Question: I'm using a <URL>;' after 'setText', but it didn't help.
Example code that demonstrates the flicker by changing the HTML every second. I've added an artificial 'Thread.sleep' during 'paintComponent' to simulate a large layout tree or expensive paint so that the flicker is visible in this small window. In the screenshot, the left is the correctly laid out label, while the right is an incorrect screenshot captured mid-flicker.

'''
import java.awt.Container;
import java.awt.event.ActionEvent;
import java.awt.event.ActionListener;
import java.awt.event.WindowAdapter;
import java.awt.event.WindowEvent;
import javax.swing.JFrame;
import javax.swing.JLabel;
import javax.swing.SwingUtilities;
import javax.swing.Timer;
import javax.swing.WindowConstants;
public class HtmlJLabelFlicker {
static final String text =
"<html>This label is being set to a new value " +
"that needs to wrap. Unfortunately, this causes " +
"two layout + paint cycles instead of just one, " +
"which can cause flicker if the text doesn't " +
"change very much between refreshes. ";
public static void createUI() {
final JLabel label = new JLabel(text);
final Timer timer = new Timer(1000, new ActionListener() {
int n;
@Override public void actionPerformed(ActionEvent e) {
label.setText(text + n++);
}
});
timer.start();
JFrame jframe = new JFrame();
jframe.setDefaultCloseOperation(WindowConstants.DISPOSE_ON_CLOSE);
jframe.addWindowListener(new WindowAdapter() {
@Override public void windowClosed(WindowEvent e) {
timer.stop();
}
});
jframe.setSize(300, 300);
Container content = jframe.getContentPane();
content.add(label);
jframe.setVisible(true);
}
public static void main(String[] args) throws Exception {
SwingUtilities.invokeAndWait(new Runnable() {
@Override public void run() {
createUI();
}
});
}
}
'''
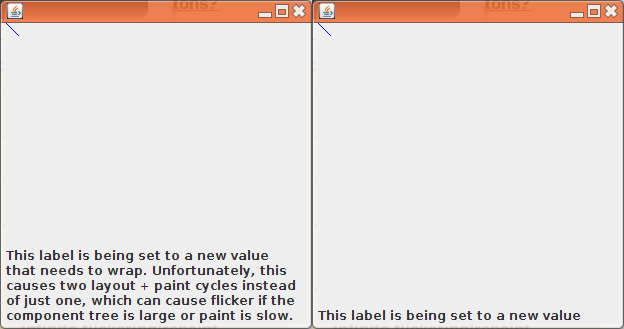
Answer: I ran into the same issue as OP when I was trying to scrollRectToVisible after inserting a JLabel into the tree. The problem is that during layout's getPreferredSize(), a JLabel containing HTML does not know how much horizontal space is available before it needs to wrap lines. It just returns a wide size assuming that it does not need to wrap at all. Then, during paint, the JLabel's internal FlowView will "repair" the layout and set its actual required height, which is cached and returned at the next layout iteration.
The solution that I used is to call JLabel.paint, since there seems to be no other way to tell it to finish doing layout with the actual available width.
As an aside, other UI systems such as <URL> give the measure pass the available space so that they don't have this problem.
Here is the relevant code to prevent flicker:
'''
label.setText(text + n++);
// revalidate, but do so synchronously.
Container validateRoot = label;
while (! validateRoot.isValidateRoot()) {
Container parent = validateRoot.getParent();
if (parent == null)
break;
validateRoot = parent;
}
// This first validate() call may be excluded if the width is already correct
validateRoot.validate();
NoopGraphics g = new NoopGraphics(0, 0, label.getWidth(), label.getHeight(), label.getGraphicsConfiguration(), false, false);
label.paint(g);
validateRoot.validate();
// Now you can use the measured bounds for e.g. scrollRectToVisible
'''
NoopGraphics.java:
'''
import java.awt.AlphaComposite;
import java.awt.Canvas;
import java.awt.Color;
import java.awt.Composite;
import java.awt.Font;
import java.awt.FontMetrics;
import java.awt.Graphics;
import java.awt.Graphics2D;
import java.awt.GraphicsConfiguration;
import java.awt.GraphicsDevice;
import java.awt.GraphicsEnvironment;
import java.awt.Image;
import java.awt.Paint;
import java.awt.Rectangle;
import java.awt.RenderingHints;
import java.awt.RenderingHints.Key;
import java.awt.Shape;
import java.awt.Stroke;
import java.awt.font.FontRenderContext;
import java.awt.font.GlyphVector;
import java.awt.geom.AffineTransform;
import java.awt.image.BufferedImage;
import java.awt.image.BufferedImageOp;
import java.awt.image.ImageObserver;
import java.awt.image.RenderedImage;
import java.awt.image.renderable.RenderableImage;
import java.text.AttributedCharacterIterator;
import java.text.AttributedString;
import java.util.Collections;
import java.util.Map;
import javax.swing.SwingUtilities;
/**
* A subclass of Graphics2D that returns the correct FontMetrics but does not
* actually paint anything.
*
* @see <a
* href="http://stackoverflow.com/questions/<PHONE>/how-to-update-a-jcomponent-with-html-without-flickering">How
* to update a JComponent with HTML without flickering?</a>
*/
public class NoopGraphics extends Graphics2D {
private Font font;
private Color color = Color.BLACK;
private final Rectangle clip;
private Stroke stroke;
private Paint paint;
private Color background;
private AffineTransform transform = new AffineTransform();
private final RenderingHints renderingHints = new RenderingHints(Collections.<Key,Object>emptyMap());
private Composite composite = AlphaComposite.SrcOver;
private boolean isAntiAliased;
private boolean usesFractionalMetrics;
private GraphicsConfiguration graphicsConfiguration;
public static GraphicsConfiguration getDefaultScreenGraphicsConfiguration() {
GraphicsEnvironment graphicsEnvironment = GraphicsEnvironment.getLocalGraphicsEnvironment();
GraphicsDevice graphicsDevice = graphicsEnvironment.getDefaultScreenDevice();
GraphicsConfiguration graphicsConfiguration = graphicsDevice.getDefaultConfiguration();
return graphicsConfiguration;
}
public NoopGraphics(int x, int y, int width, int height) {
this(x, y, width, height, getDefaultScreenGraphicsConfiguration(), false, false);
}
public NoopGraphics(int x, int y, int width, int height, GraphicsConfiguration graphicsConfiguration, boolean isAntiAliased, boolean usesFractionalMetrics) {
this.graphicsConfiguration = graphicsConfiguration;
this.isAntiAliased = isAntiAliased;
this.usesFractionalMetrics = usesFractionalMetrics;
this.clip = new Rectangle(x, y, width, height);
}
@Override public void setXORMode(Color c1) {}
@Override public void setPaintMode() {}
@Override public Font getFont() {return font;}
@Override public void setFont(Font font) {this.font=font;}
@Override public Color getColor() {return color;}
@Override public void setColor(Color c) {this.color=c;}
@Override public void setClip(int x, int y, int width, int height) {
}
@Override public void setClip(Shape clip) {this.clip.setRect(clip.getBounds());}
@Override public FontMetrics getFontMetrics(Font f) {
// http://stackoverflow.com/questions/<PHONE>/java-friendlier-way-to-get-an-instance-of-fontmetrics
return new Canvas(graphicsConfiguration).getFontMetrics(f);
}
@Override public Rectangle getClipBounds() {return clip.getBounds();}
@Override public Shape getClip() {return clip;}
@Override public void fillRoundRect(int x, int y, int width, int height, int arcWidth, int arcHeight) {}
@Override public void fillRect(int x, int y, int width, int height) {}
@Override public void fillPolygon(int[] xPoints, int[] yPoints, int nPoints) {}
@Override public void fillOval(int x, int y, int width, int height) {}
@Override public void fillArc(int x, int y, int width, int height, int startAngle, int arcAngle) {}
@Override public void drawRoundRect(int x, int y, int width, int height, int arcWidth, int arcHeight) {}
@Override public void drawPolyline(int[] xPoints, int[] yPoints, int nPoints) {}
@Override public void drawPolygon(int[] xPoints, int[] yPoints, int nPoints) {}
@Override public void drawOval(int x, int y, int width, int height) {}
@Override public void drawLine(int x1, int y1, int x2, int y2) {}
@Override public boolean drawImage(Image img, int dx1, int dy1, int dx2, int dy2, int sx1, int sy1, int sx2, int sy2, Color bgcolor, ImageObserver observer) {return true;}
@Override public boolean drawImage(Image img, int dx1,
int dy1, int dx2, int dy2, int sx1, int sy1,
int sx2, int sy2, ImageObserver observer) {
return drawImage(img, dx1, dy1, dx2, dy2, sx1, sy1, sx2, sy2, null, observer);
}
@Override public boolean drawImage(Image img, int x, int y, int width, int height, Color bgcolor, ImageObserver observer) {
return false;
}
@Override public boolean drawImage(Image img, int x, int y, int width, int height, ImageObserver observer) {
return drawImage(img, x, y, width, height, null, observer);
}
@Override public boolean drawImage(Image img, int x, int y, Color bgcolor, ImageObserver observer) {
return false;
}
@Override public boolean drawImage(Image img, int x, int y, ImageObserver observer) {
return drawImage(img, x, y, null, observer);
}
@Override public void drawArc(int x, int y, int width, int height, int startAngle, int arcAngle) {}
@Override public void dispose() {}
@Override public Graphics create() {return this;}
@Override public void copyArea(int x, int y, int width, int height, int dx, int dy) {}
@Override public void clipRect(int x, int y, int width, int height) {SwingUtilities.computeIntersection(x, y, width, height, this.clip);}
@Override public void clearRect(int x, int y, int width, int height) {}
@Override public void translate(double tx, double ty) {getTransform().translate(tx, ty);}
@Override public void translate(int x, int y) {translate((double)x, (double)y);}
@Override public void transform(AffineTransform Tx) {getTransform().concatenate(Tx);}
@Override public void shear(double shx, double shy) {getTransform().shear(shx, shy);}
@Override public void scale(double sx, double sy) {getTransform().scale(sx, sy);}
@Override public void setTransform(AffineTransform Tx) {this.transform = Tx;}
@Override public void setStroke(Stroke s) {this.stroke = s;}
@Override public void setRenderingHints(Map<?, ?> hints) {this.renderingHints.clear(); this.renderingHints.putAll(hints);}
@Override public void setRenderingHint(Key hintKey, Object hintValue) {this.renderingHints.put(hintKey, hintValue);}
@Override public void setPaint(Paint paint) {this.paint = paint;}
@Override public void setComposite(Composite comp) {this.composite = comp;}
@Override public void setBackground(Color color) {this.background = color;}
@Override public void rotate(double theta, double x, double y) {getTransform().rotate(theta, x, y);}
@Override public void rotate(double theta) {getTransform().rotate(theta);}
@Override public boolean hit(Rectangle rect, Shape s, boolean onStroke) {
return false;
}
@Override public AffineTransform getTransform() {return this.transform;}
@Override public Stroke getStroke() {return this.stroke;}
@Override public RenderingHints getRenderingHints() {return renderingHints;}
@Override public Object getRenderingHint(Key hintKey) {return renderingHints.get(hintKey);}
@Override public Paint getPaint() {return this.paint;}
@Override public FontRenderContext getFontRenderContext() {return new FontRenderContext(transform, isAntiAliased, usesFractionalMetrics);}
@Override public GraphicsConfiguration getDeviceConfiguration() {return graphicsConfiguration;}
@Override public Composite getComposite() {return composite;}
@Override public Color getBackground() {return background;}
@Override public void fill(Shape s) {}
@Override public void drawString(AttributedCharacterIterator iterator, float x, float y) {}
@Override public void drawString(AttributedCharacterIterator iterator, int x, int y) {drawString(iterator, (float)x, (float)y);}
@Override public void drawString(String str, float x, float y) {drawString(new AttributedString(str).getIterator(), x, y);}
@Override public void drawString(String str, int x, int y) {drawString(str, (float)x, (float)y);}
@Override public void drawRenderedImage(RenderedImage img, AffineTransform xform) {}
@Override public void drawRenderableImage(RenderableImage img, AffineTransform xform) {}
@Override public void drawImage(BufferedImage img, BufferedImageOp op, int x, int y) {}
@Override public boolean drawImage(Image img, AffineTransform xform, ImageObserver obs) {return false;}
@Override public void drawGlyphVector(GlyphVector g, float x, float y) {}
@Override public void draw(Shape s) {}
@Override public void clip(Shape s) {}
@Override public void addRenderingHints(Map<?, ?> hints) {renderingHints.putAll(hints);}
}
'''